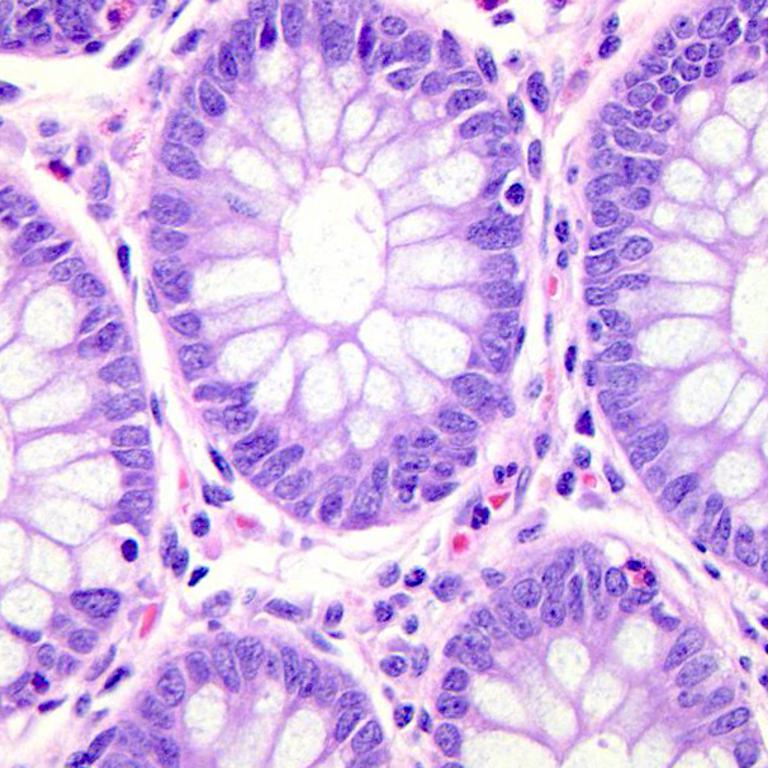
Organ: colon
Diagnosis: benign